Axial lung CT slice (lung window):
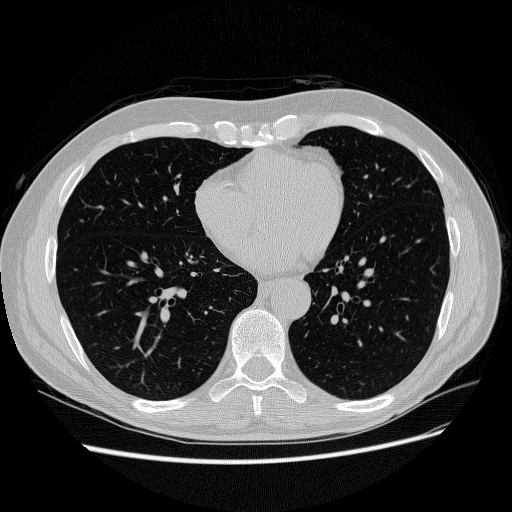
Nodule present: no